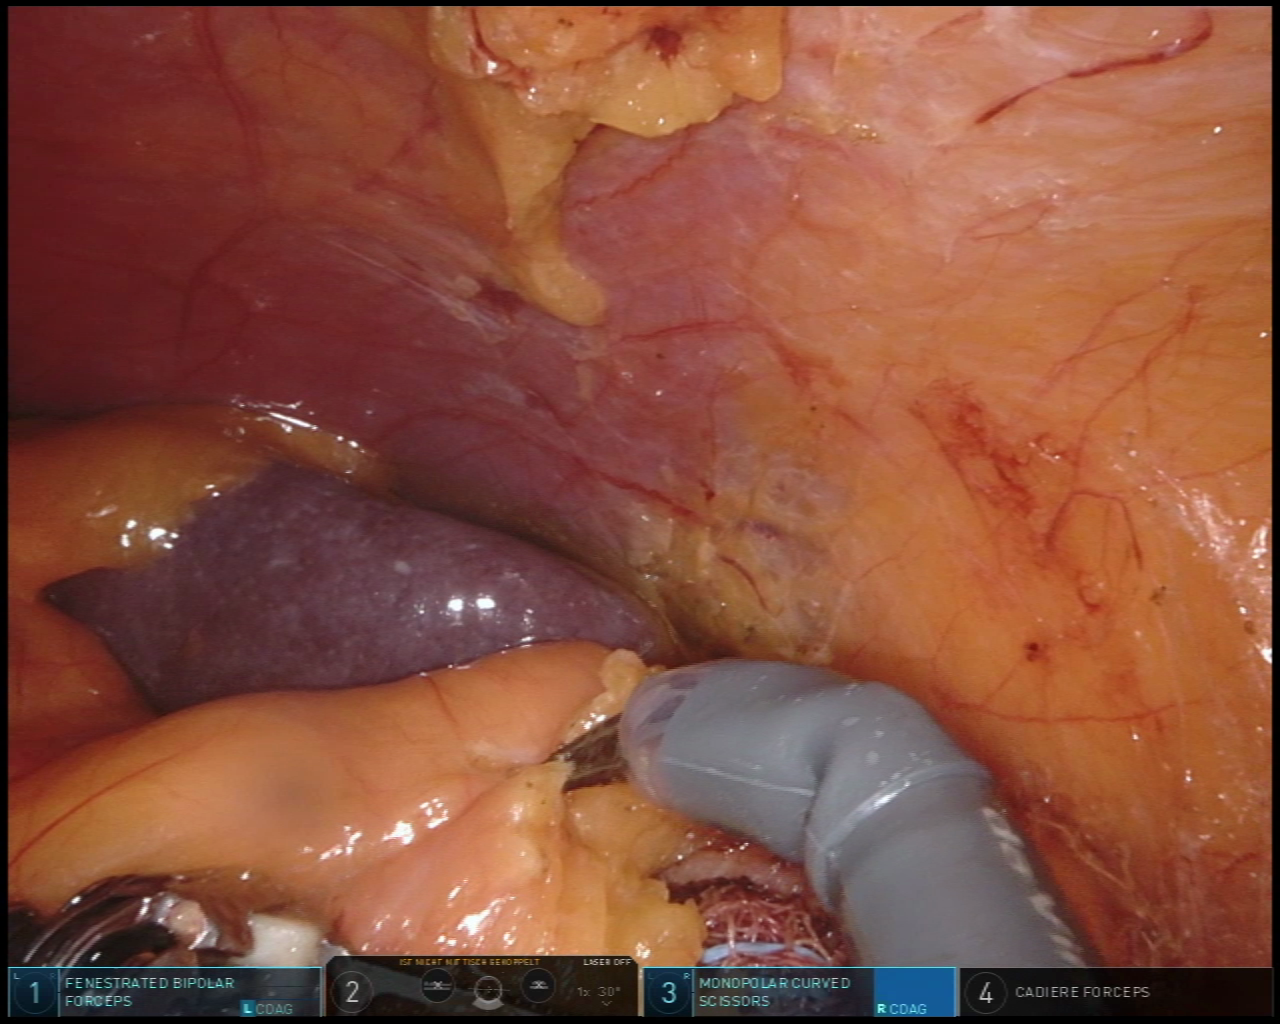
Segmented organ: spleen
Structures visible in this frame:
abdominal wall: yes
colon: no
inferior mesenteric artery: no
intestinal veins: no
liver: no
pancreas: no
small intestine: no
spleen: yes
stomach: no
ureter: no
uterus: no
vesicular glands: no